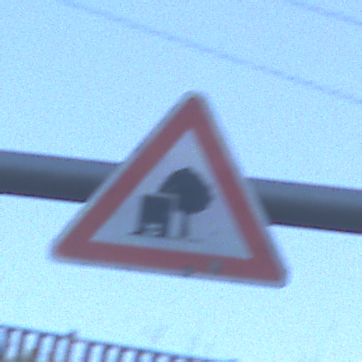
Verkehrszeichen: UnzureichendesLichtraumprofil
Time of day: SunriseSunset
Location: Outdoor (RoadRail)
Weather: Clear
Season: NotSpecified
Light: Natural